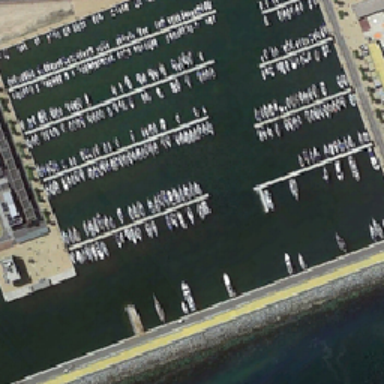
There are gray roofs on the harbor .